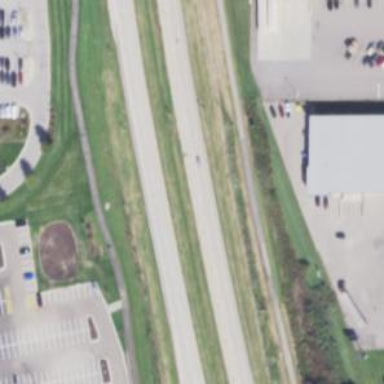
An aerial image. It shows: Primary highway with separate sidewalk and cycle track.